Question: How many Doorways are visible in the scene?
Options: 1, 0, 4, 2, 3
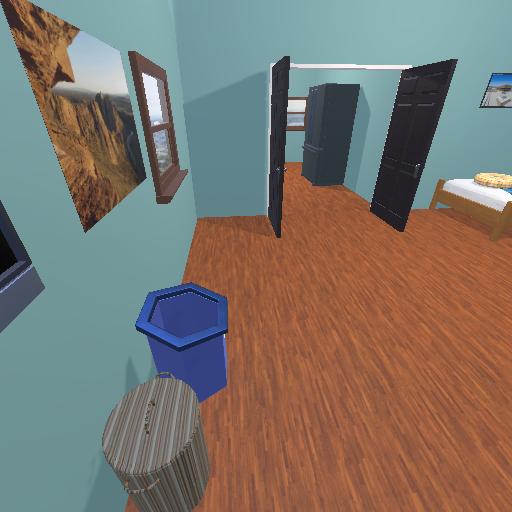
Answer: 1